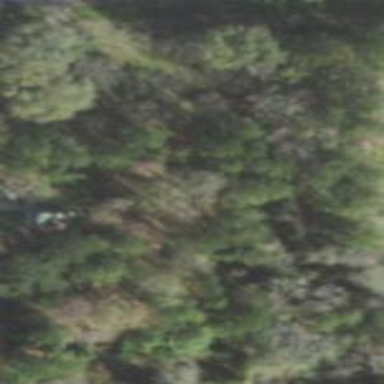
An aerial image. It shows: Mixed leaf woodland.